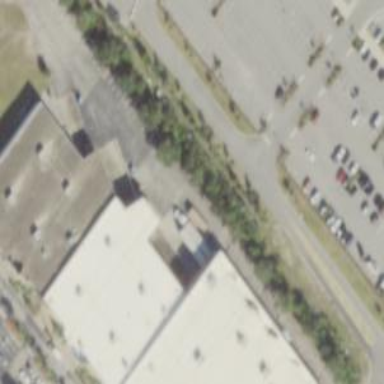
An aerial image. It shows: Retail building.